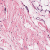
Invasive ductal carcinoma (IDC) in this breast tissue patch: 0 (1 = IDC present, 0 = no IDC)